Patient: sex F, age 43
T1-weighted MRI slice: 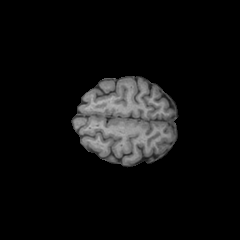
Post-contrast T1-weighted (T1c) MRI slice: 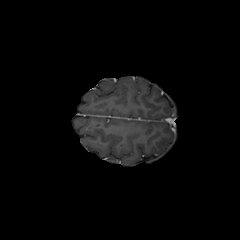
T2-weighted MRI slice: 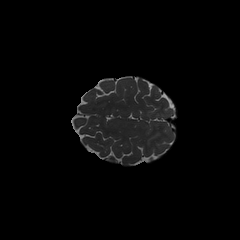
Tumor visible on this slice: no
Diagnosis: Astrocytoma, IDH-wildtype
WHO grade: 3